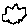
Label: cloud